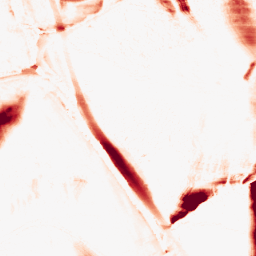
Category: morphological
Decomposition family: morphological_ellipse
Decomposition parameters: operation: opening
width: 10
height: 50
Upsampling method: bilinear
Upsampling parameters: scale: 4
Upsampling scale: 4